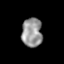
Tissue: skin
Cell type: Epithelial cells
Senescence score: 0.2163
Nuclear area (px): 583
Mean DAPI intensity: 150.055